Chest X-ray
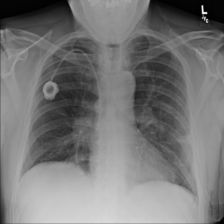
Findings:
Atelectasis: positive
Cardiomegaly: negative
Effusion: negative
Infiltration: negative
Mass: positive
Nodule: negative
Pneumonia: negative
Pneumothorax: negative
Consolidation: negative
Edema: negative
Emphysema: positive
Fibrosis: negative
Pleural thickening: negative
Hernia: negative